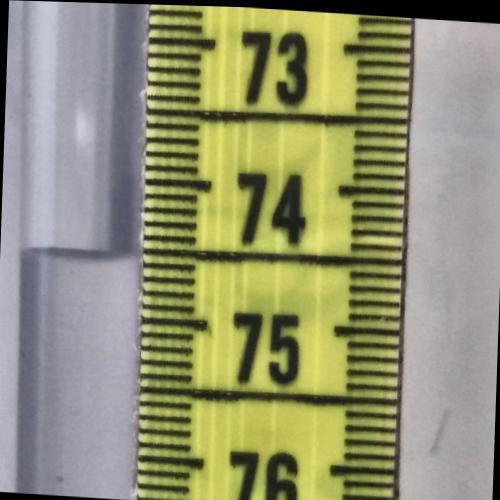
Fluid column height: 74.5 cm